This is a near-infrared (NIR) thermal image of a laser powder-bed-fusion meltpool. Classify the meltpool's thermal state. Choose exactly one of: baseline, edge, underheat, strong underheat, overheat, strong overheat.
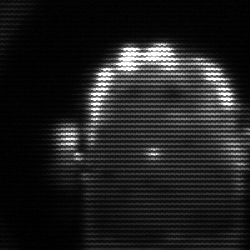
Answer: baseline